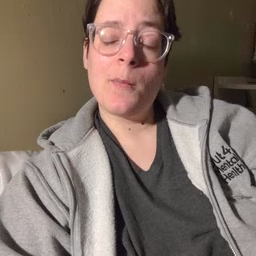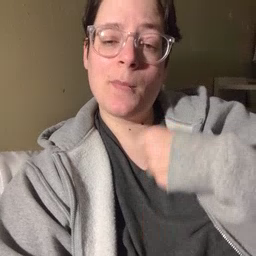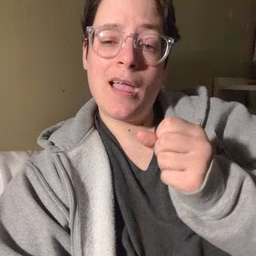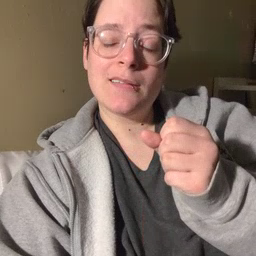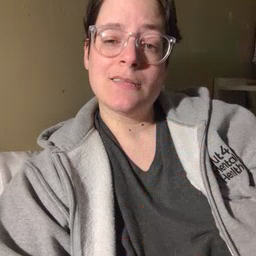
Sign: make